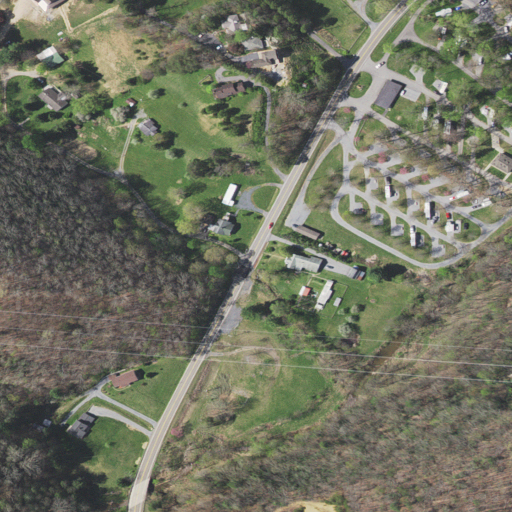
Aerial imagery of valley in Virginia named Allen Hollow containing pasture, deciduous forest, low intensity development, open development, mixed forest, medium intensity development, and evergreen forest